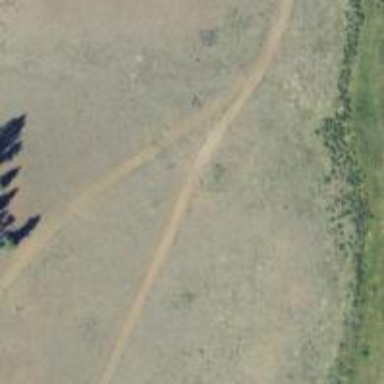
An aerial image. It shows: Track road designated as standard terra trail route.